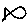
Label: fish